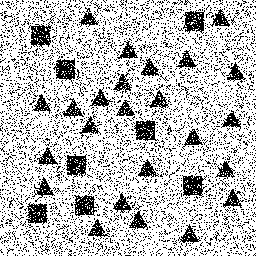
Squares: 8
Triangles: 24
Stars: 0
Total shapes: 32